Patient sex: M
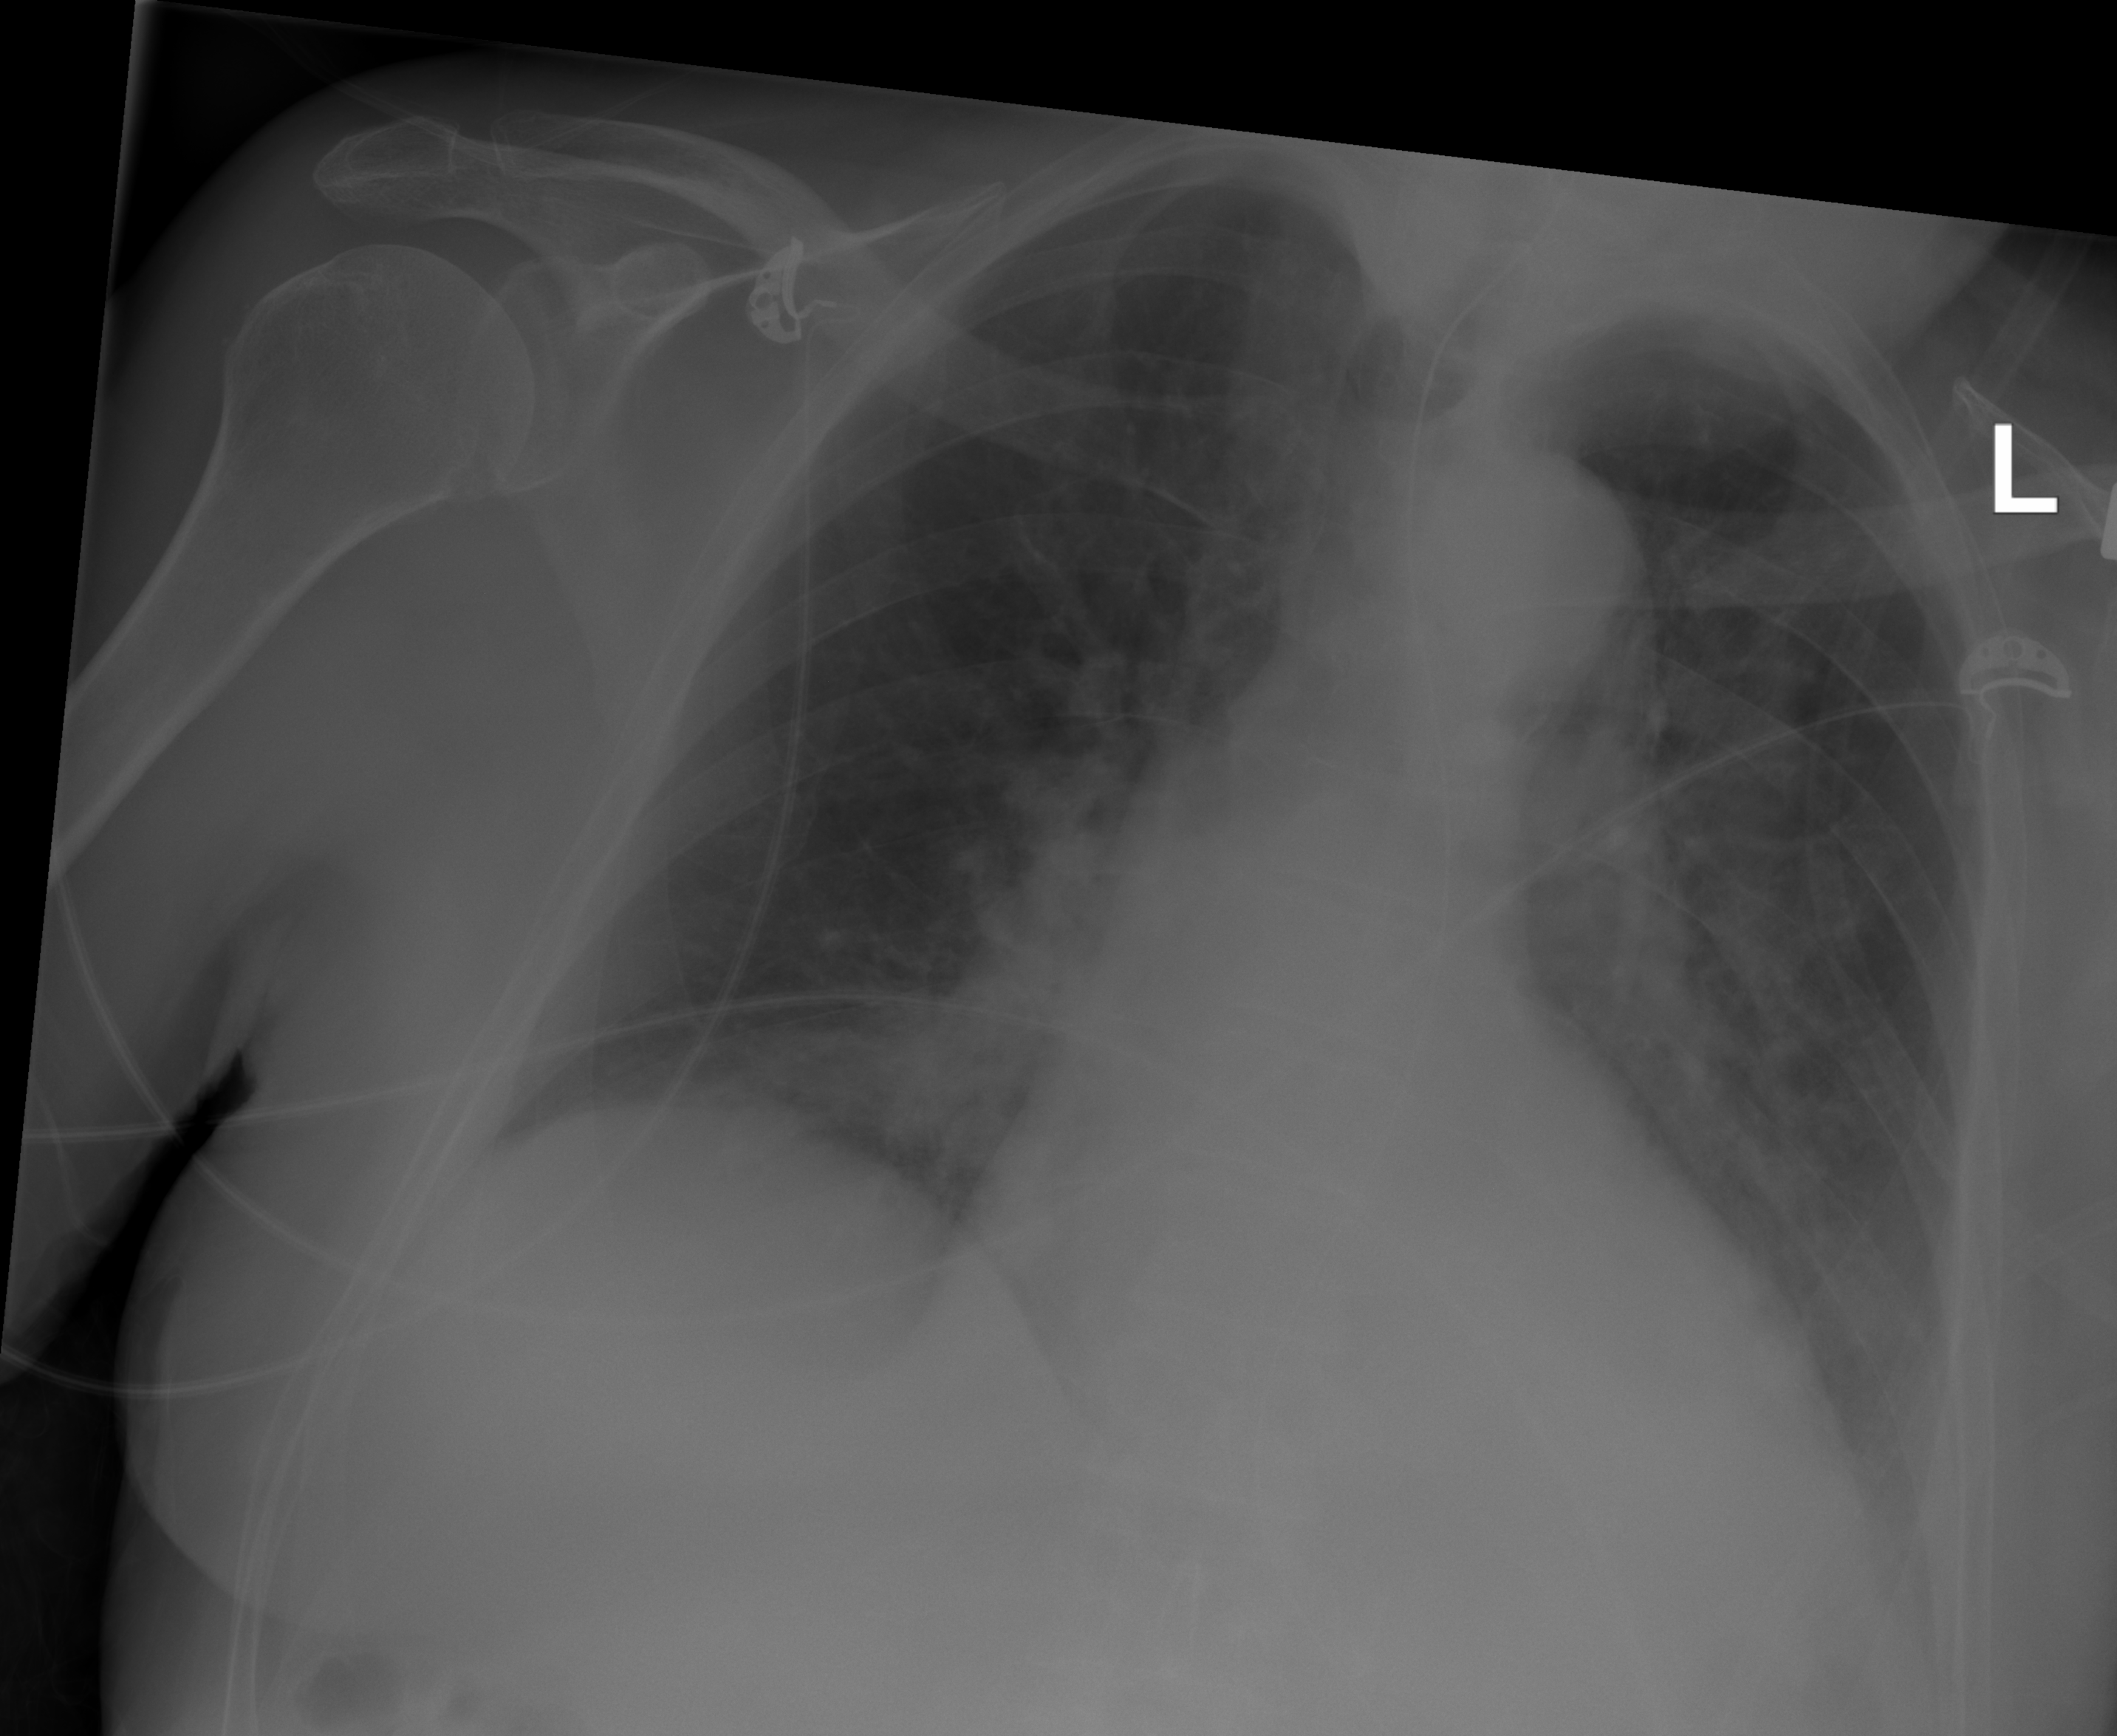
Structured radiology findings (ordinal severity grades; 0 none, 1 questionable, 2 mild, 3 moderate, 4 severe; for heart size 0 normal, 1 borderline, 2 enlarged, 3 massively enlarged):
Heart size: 2
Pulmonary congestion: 2
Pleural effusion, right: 0
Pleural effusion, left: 0
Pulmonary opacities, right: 2
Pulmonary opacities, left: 2
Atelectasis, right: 2
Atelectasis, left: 2